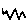
Label: zigzag